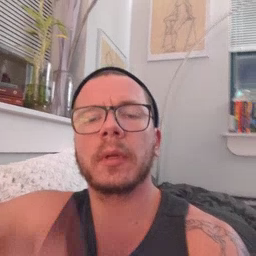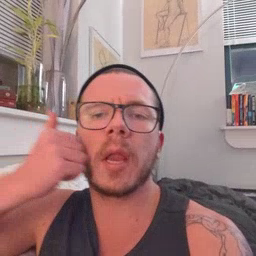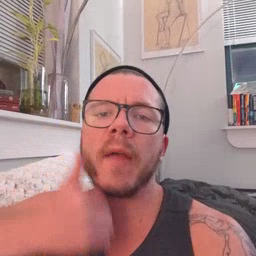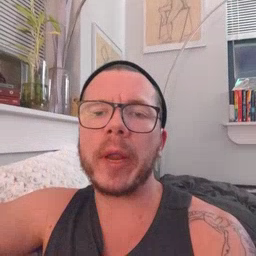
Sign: every